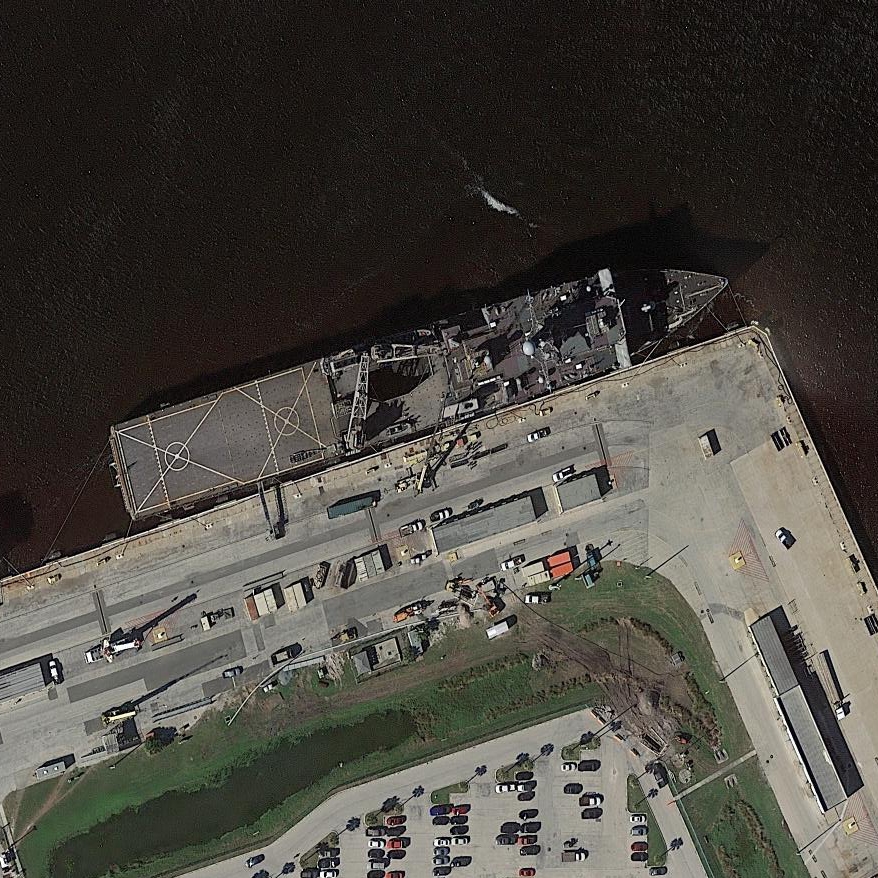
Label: combat